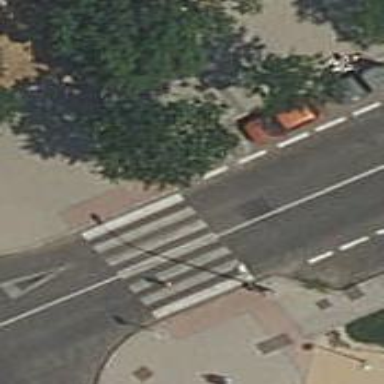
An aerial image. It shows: Uncontrolled zebra crossing on the road.